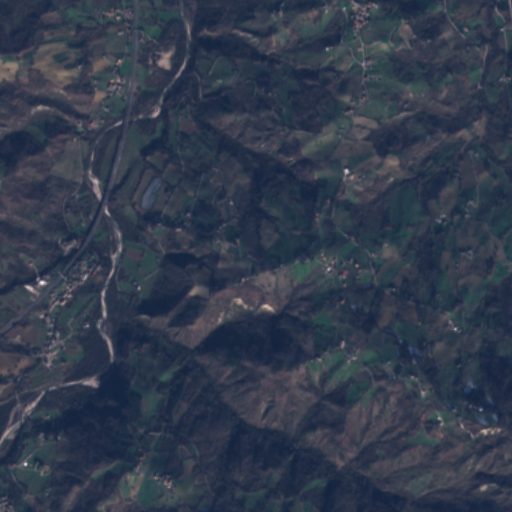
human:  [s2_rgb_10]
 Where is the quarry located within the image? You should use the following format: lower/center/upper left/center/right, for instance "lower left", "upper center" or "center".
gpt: The quarry is located in the upper left of the image.
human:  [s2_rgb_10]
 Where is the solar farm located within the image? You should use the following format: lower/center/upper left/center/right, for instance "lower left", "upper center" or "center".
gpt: The solar farm is located in the center left of the image.
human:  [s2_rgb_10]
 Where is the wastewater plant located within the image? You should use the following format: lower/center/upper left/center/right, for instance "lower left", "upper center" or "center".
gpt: The wastewater plant is located in the center left of the image.
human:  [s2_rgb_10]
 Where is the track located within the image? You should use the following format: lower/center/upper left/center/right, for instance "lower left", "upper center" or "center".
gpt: There is no track in the image.